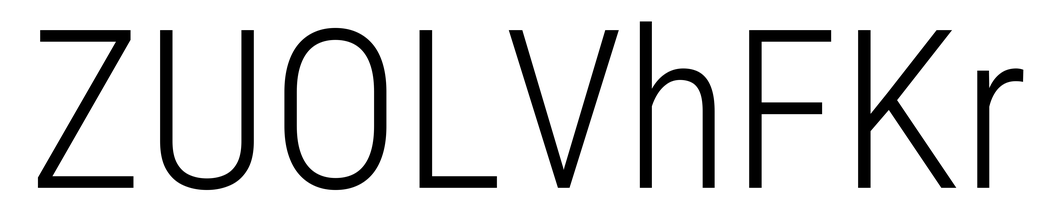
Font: Roboto_Condensed_Light